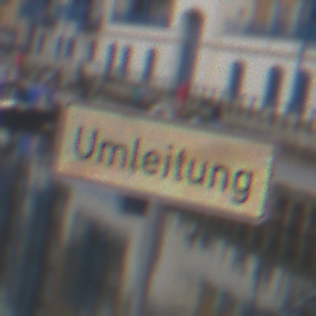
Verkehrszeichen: EndeDerUmleitungsankuendigung
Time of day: MorningAfternoon
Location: Outdoor (Urban)
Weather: Overcast
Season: NotSpecified
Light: Natural